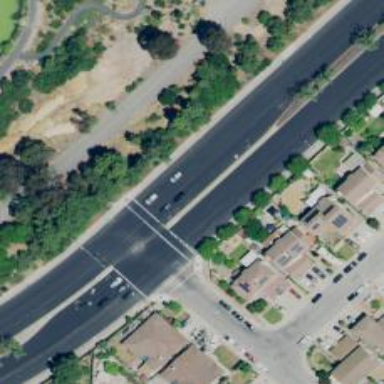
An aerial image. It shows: Secondary road with separate sidewalk.